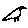
Label: bird